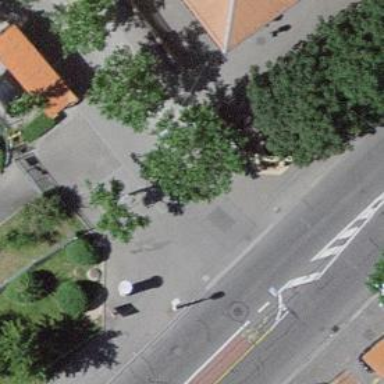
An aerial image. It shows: Bollard.